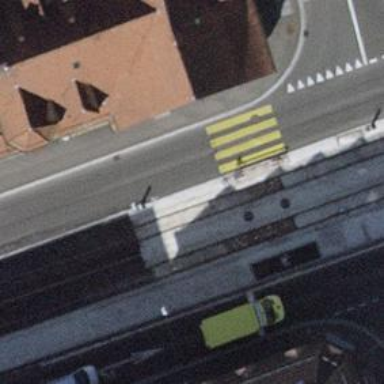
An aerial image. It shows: Uncontrolled zebra crossing on the road.